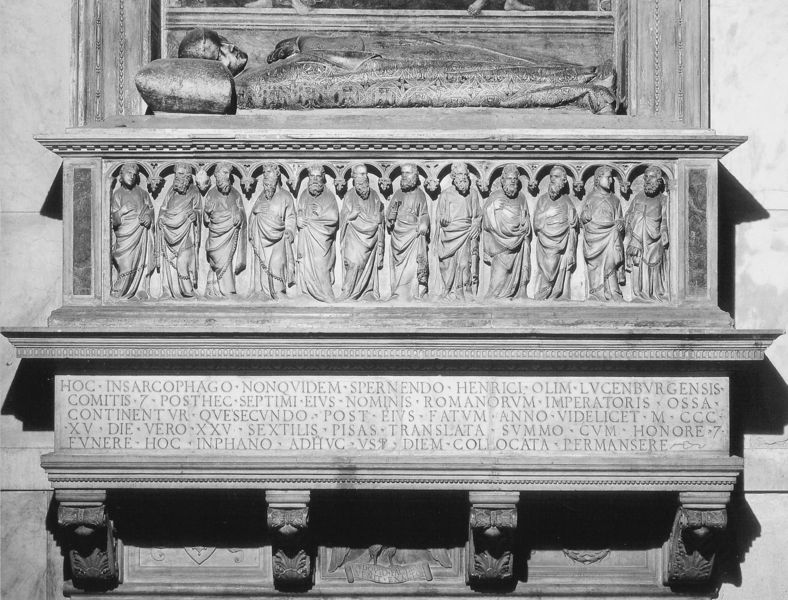
Titel: Sarkophag Kaiser Heinrichs VII.
Künstler: Tino di Camaino
Standort: Pisa, Dom (EU - I - Toskana)
Schlagwörter: mann, umhang, vogel, marmor, männer, bart, leiche, stein, tod, tot, kirche, figur, mantel, skulptur, balkon, relief, schrift, kissen, liegend, foto, schwarzweiß, text, kranz, wappen, sims, sarg, grab, leichnam, mönch, geistliche, schriftrolle, jünger, schrein, latein, sarkophag, apostel, sakrophag, kisen, römischer imperator, sargfiguren